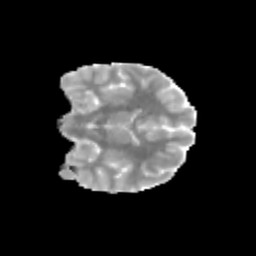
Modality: MD
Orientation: coronal
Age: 11
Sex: female
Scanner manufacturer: siemens
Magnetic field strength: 3 T
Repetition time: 3.8 s
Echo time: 0.07 s